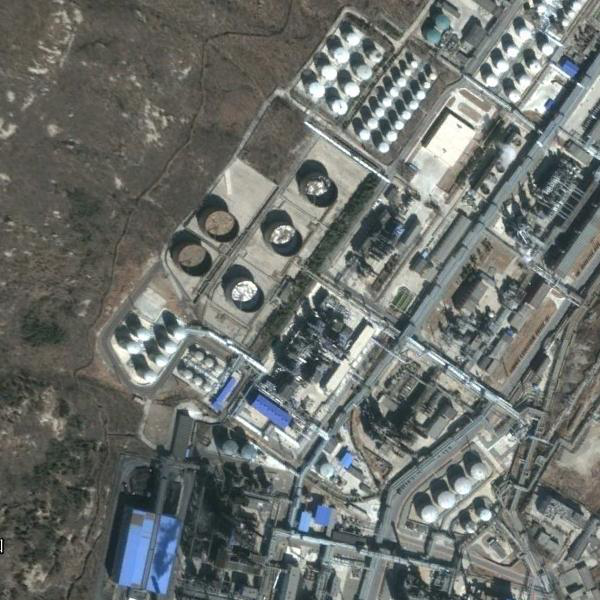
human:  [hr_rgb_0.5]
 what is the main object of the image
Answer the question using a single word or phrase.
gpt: storage tanks